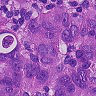
Metastatic tissue present: yes